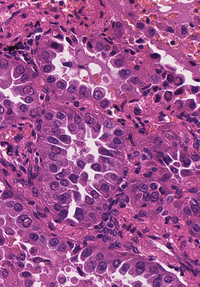
Tumor epithelial tissue: yes
Tumor-associated stroma tissue: yes
Normal tissue: no